Question: I installed Internet Explorer 11 on my Windows 7 machine and it's not building the DOM in DOM Explorer. Does any one know about this issue? I tried to uninstall and re-install IE many times, but the problem still persists. The DOM Explorer tabs shows error shown in image -

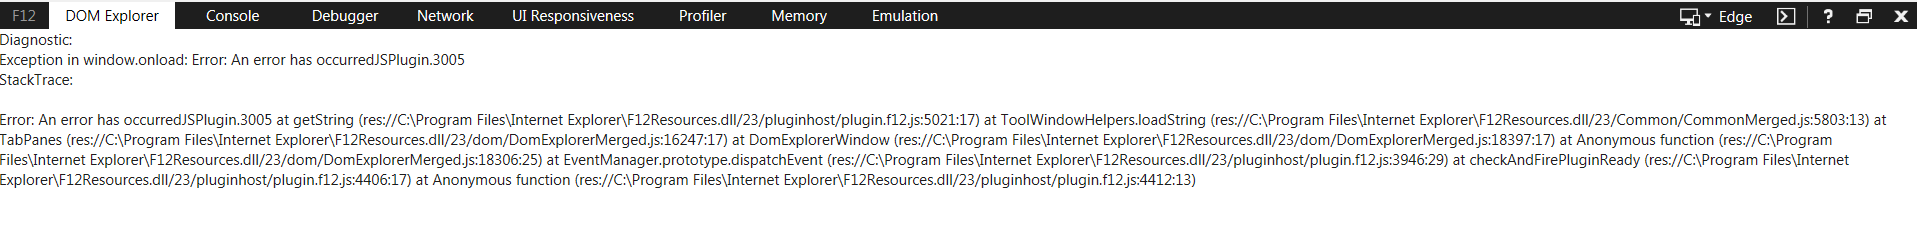
Answer: This security update fixed it for me and <URL>:
<URL>
Make sure you install the correct version of the security update. There is a different version for x86 installs of Windows 7, too.